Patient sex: M
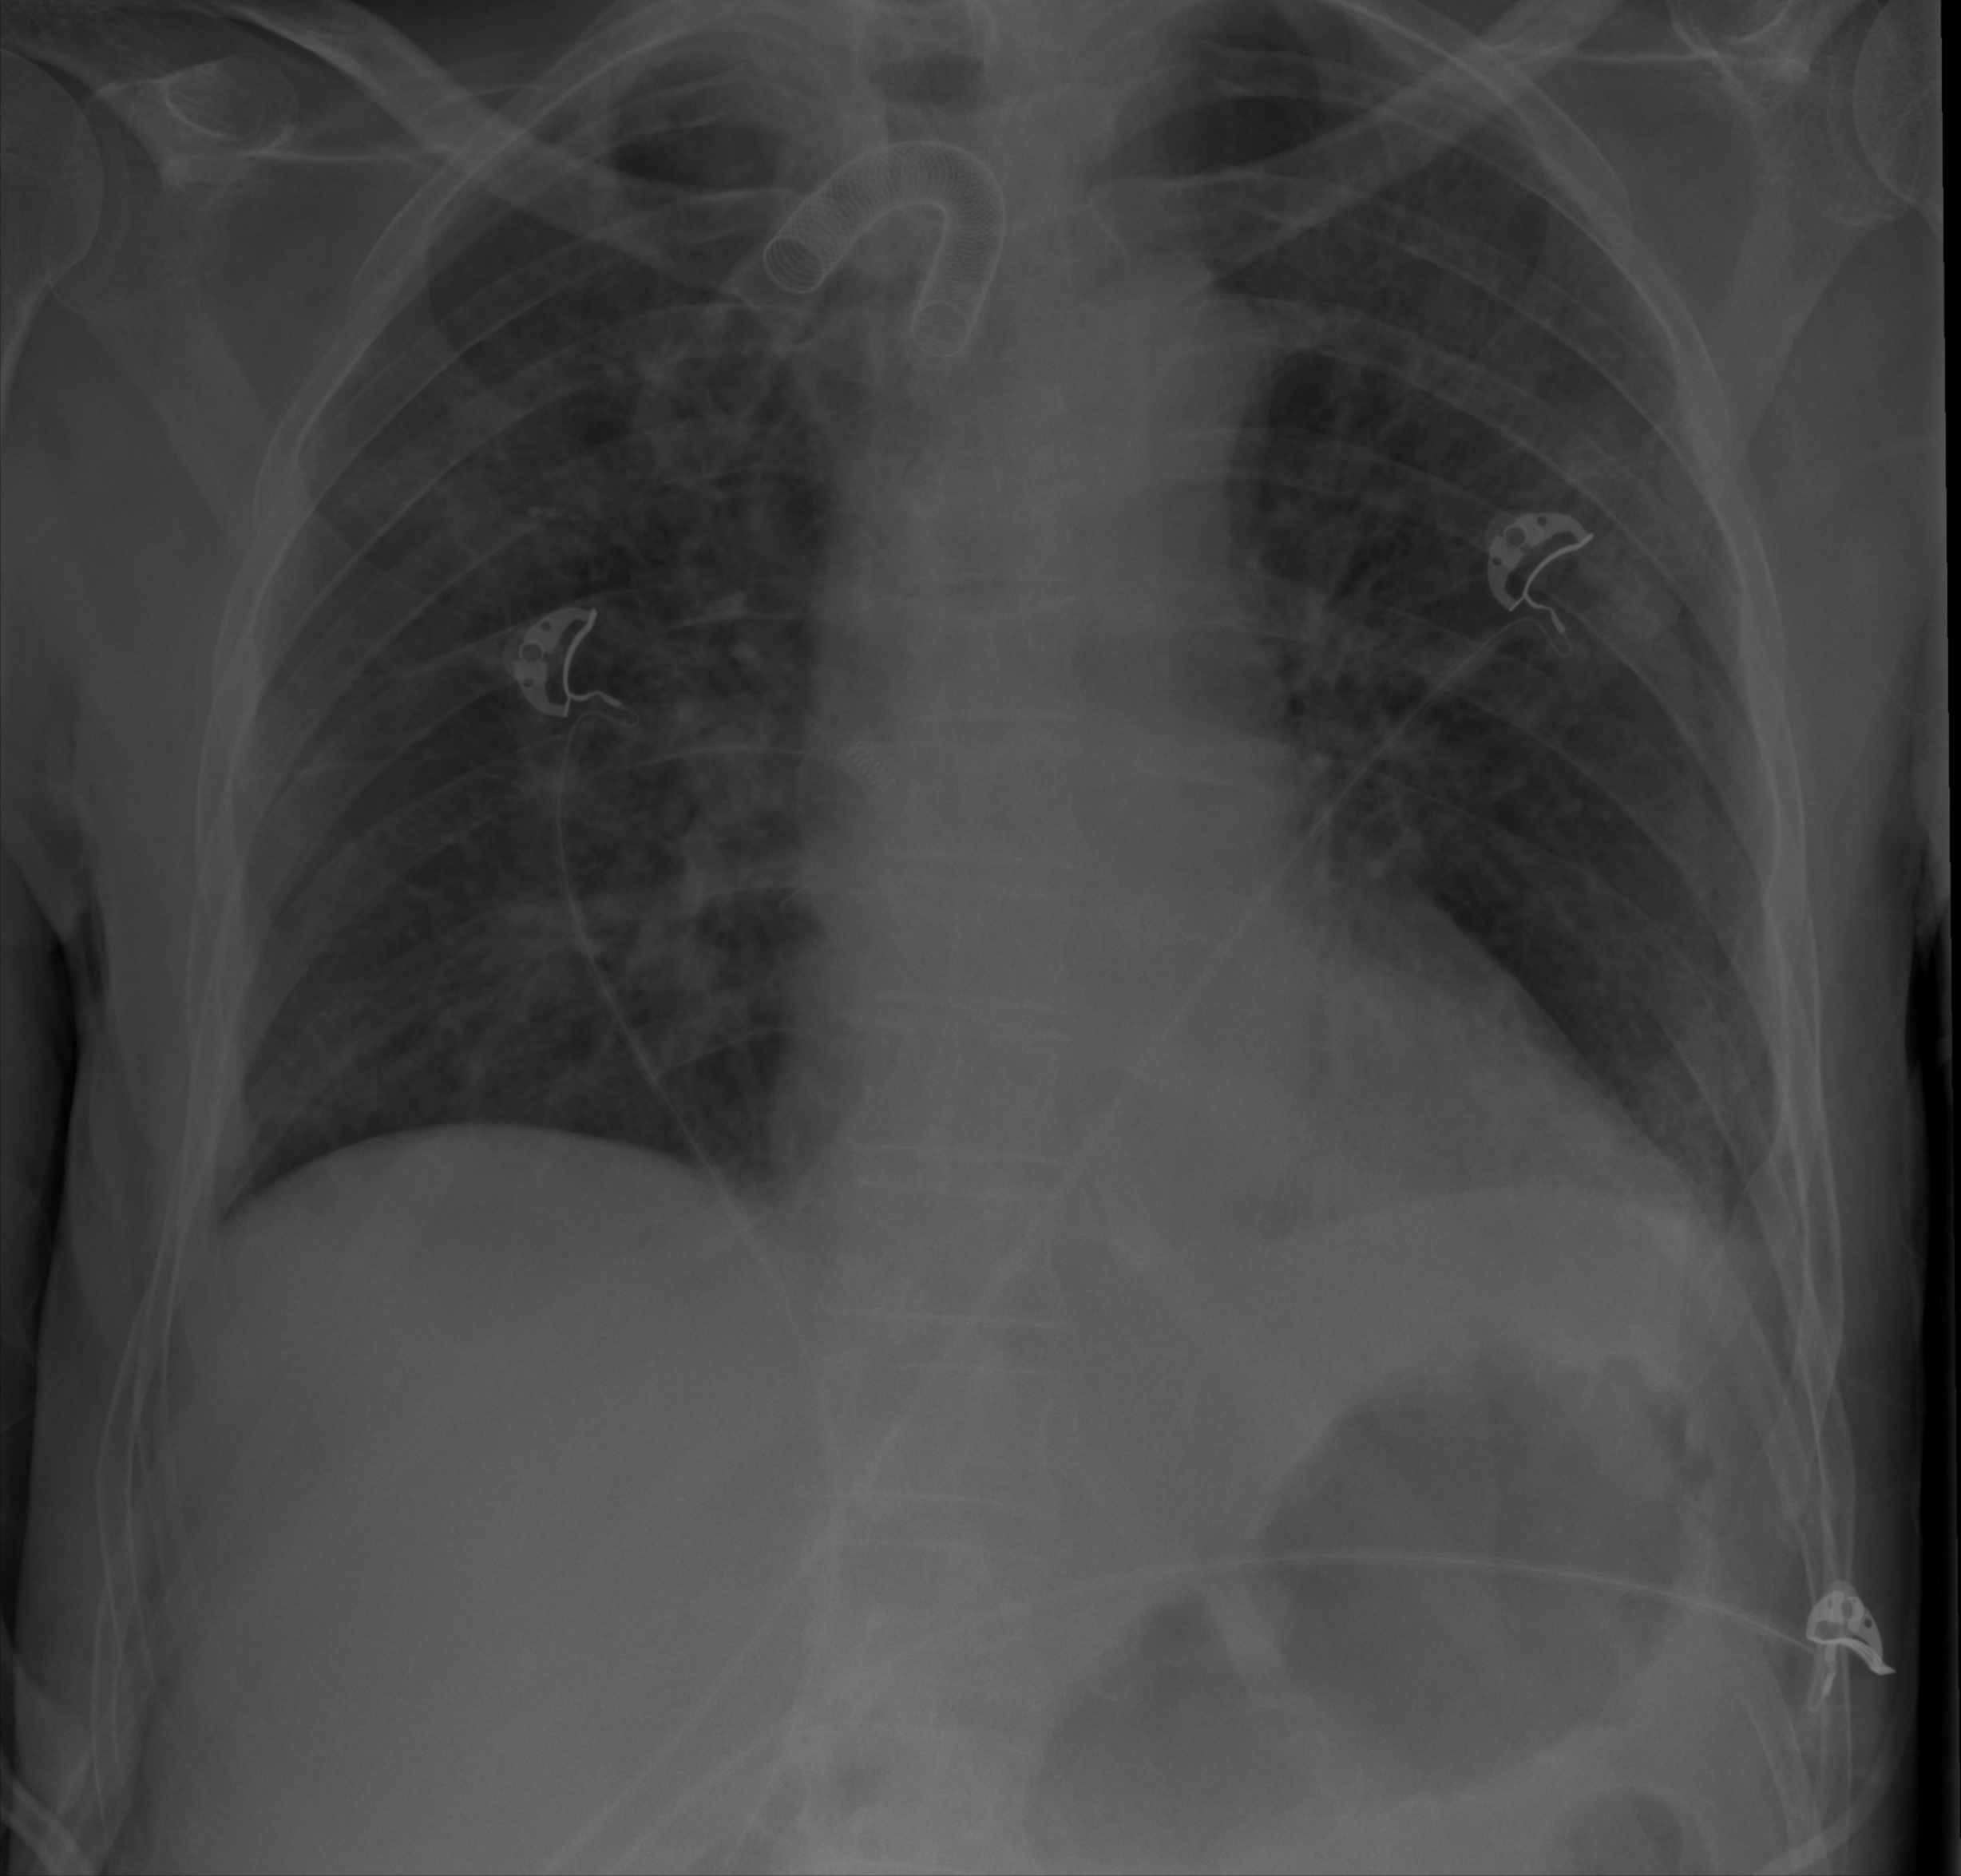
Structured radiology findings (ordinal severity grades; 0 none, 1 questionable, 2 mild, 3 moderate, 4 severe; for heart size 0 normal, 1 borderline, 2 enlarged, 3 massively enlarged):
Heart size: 0
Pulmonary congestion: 2
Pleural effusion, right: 0
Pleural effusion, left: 1
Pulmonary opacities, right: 2
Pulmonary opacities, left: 2
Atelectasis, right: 2
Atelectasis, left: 2